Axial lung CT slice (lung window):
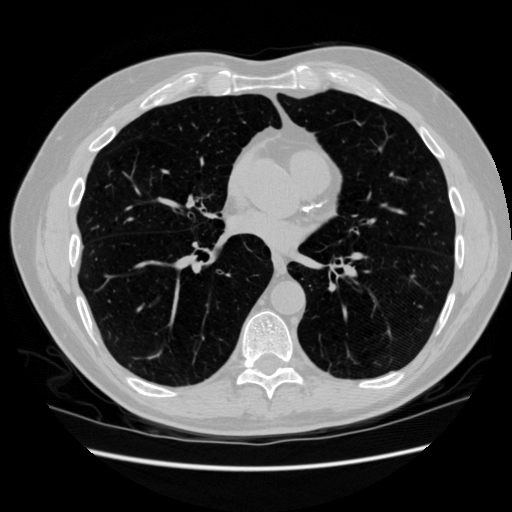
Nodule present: no